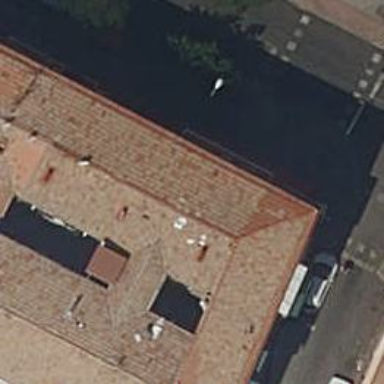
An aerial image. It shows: Café.